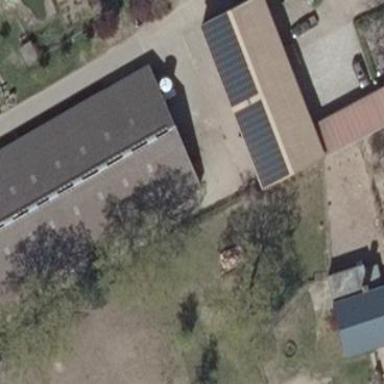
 generating electricity through photovoltaic methods."